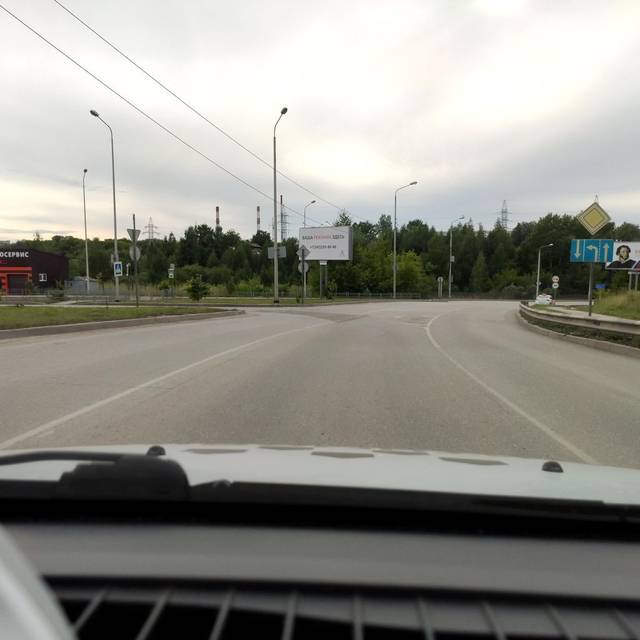
Region: Russia
Coordinates: 57.983, 56.281